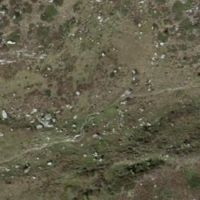
EUNIS habitat code: 31
Species observed at this site:
Saxifraga aizoides